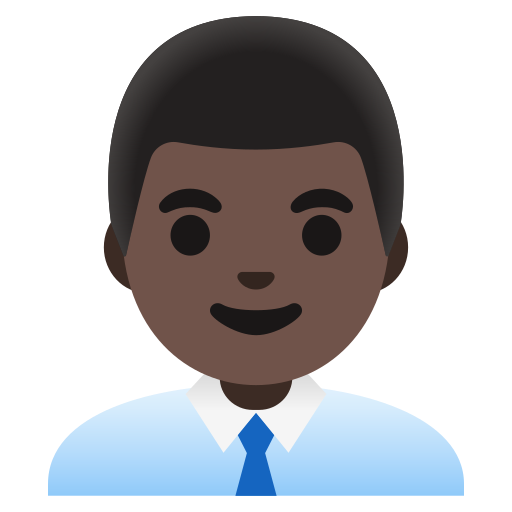
Emoji: 👨🏿‍💼